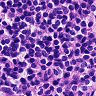
Metastatic tissue present: no